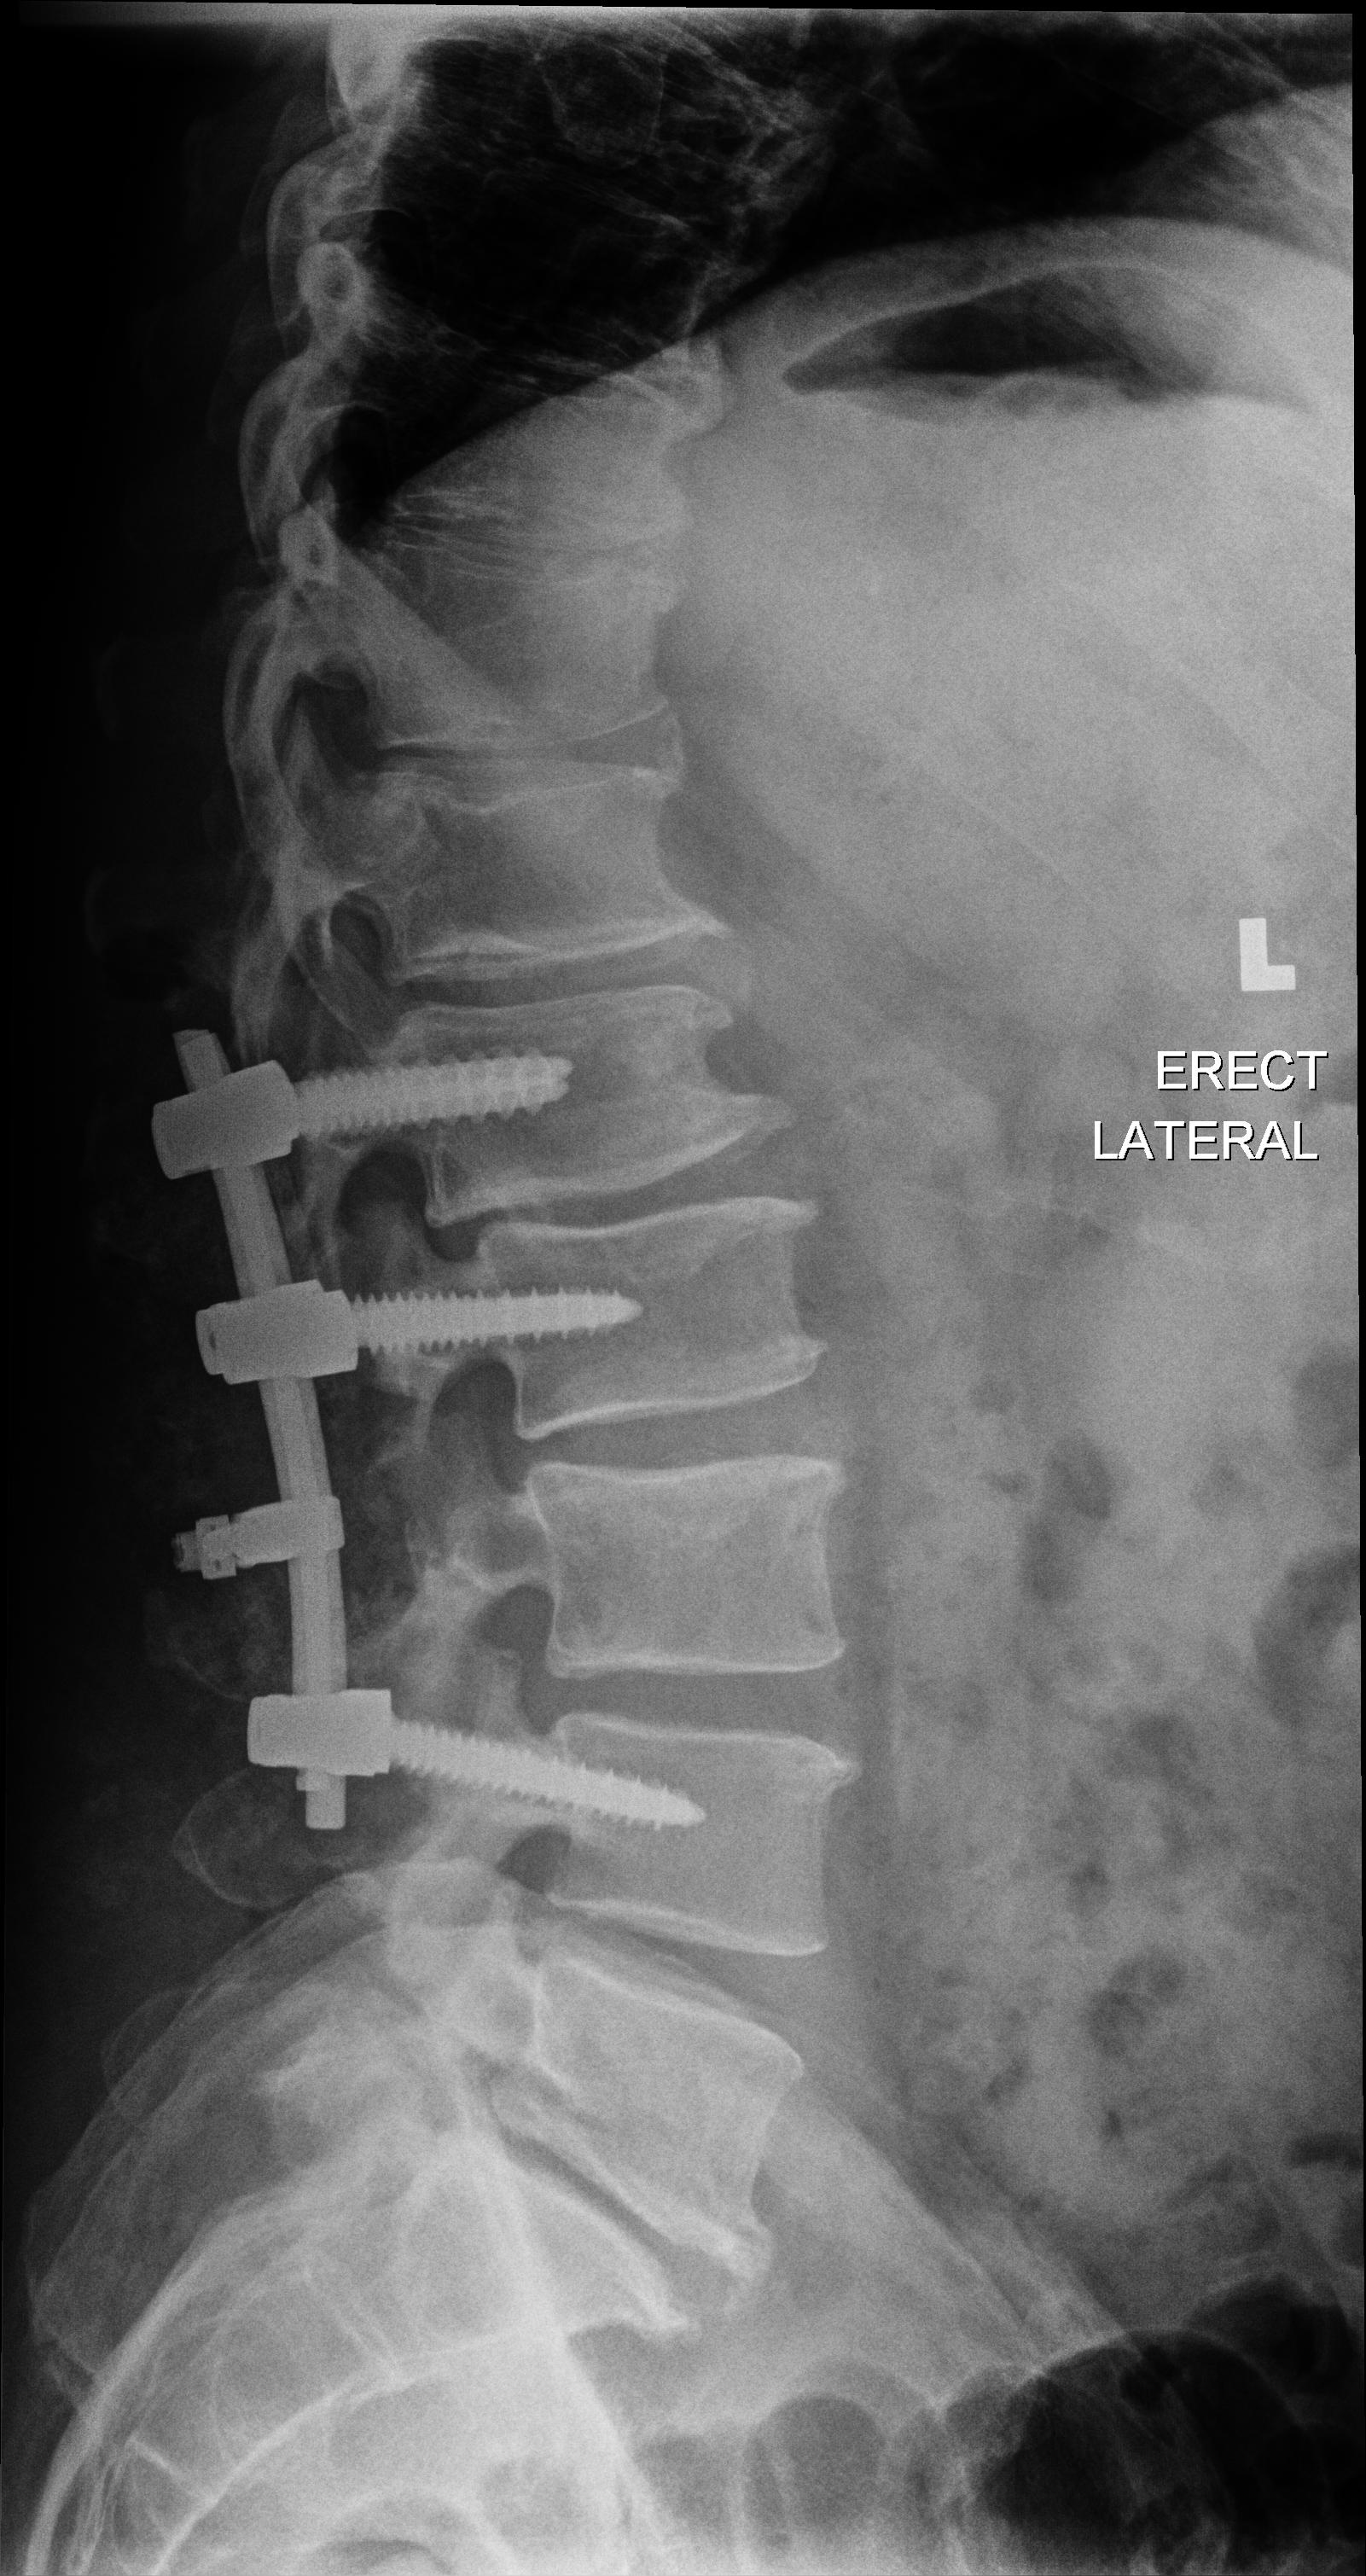
View: LATERAL
Implant manufacturer: medtronic solera